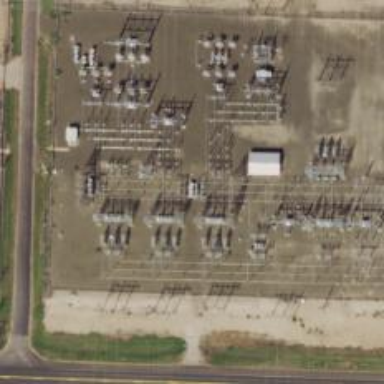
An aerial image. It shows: Switch for power supply.